Interaction volume radius: 10 \u00c5
Interaction volume height: 40 \u00c5
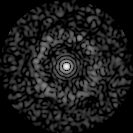
Disorder parameter: 0.8353